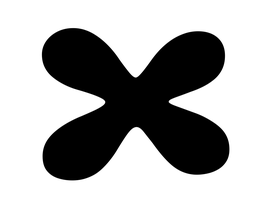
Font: Gluten_Bold